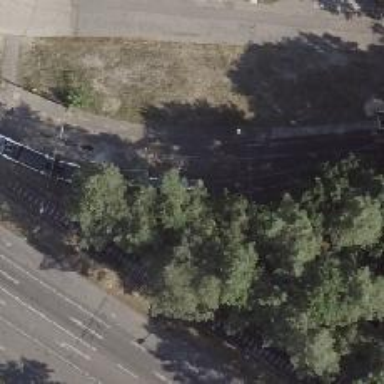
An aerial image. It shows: Tram railway line with electrified contact line running alongside siding.